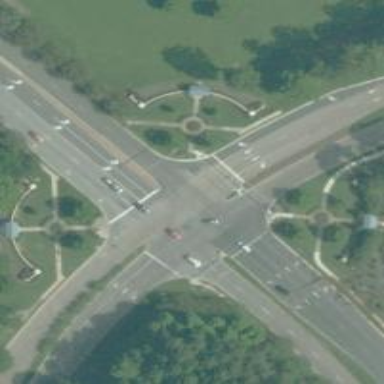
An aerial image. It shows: Marked crossing on the road.